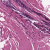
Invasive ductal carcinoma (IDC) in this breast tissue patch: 0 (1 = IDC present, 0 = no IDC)